Question: I'm new to google map API. In my javascript project, I need to show the hover card of places with image, place name and place address that return from google map API when I have lat/lng of places and hover on them or on the markers like the image below

'''
map = new google.maps.Map(mapContainer, {
center: {lat: -34.397, lng: 150.644},
zoom: 13
});
let infowindow = new google.maps.InfoWindow();
const request = {
placeId: 'ChIJN1t_tDeuEmsRUsoyG83frY4',
fields: ['name', 'formatted_address', 'place_id', 'geometry']
};
const service = new google.maps.places.PlacesService(map);
navigator.geolocation.getCurrentPosition(function (position) {
const currentPos = {
lat: position.coords.latitude,
lng: position.coords.longitude
};
marker = new google.maps.Marker({
position: currentPos,
map: map
});
service.getDetails(request, function(place, status) {
if (status === google.maps.places.PlacesServiceStatus.OK) {
marker.addListener('click', function() {
infowindow.open(map, marker);
// I want to show the info window here with image from google map
console.log(place);
});
}
});
map.setCenter(currentPos);
}
'''
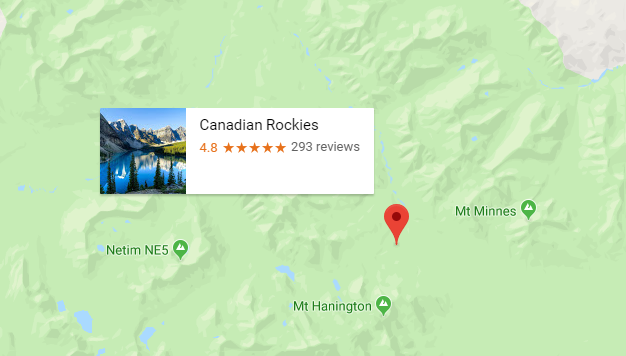
Answer: To get images of the queried place, you can use the 'photo' field which is an array that contains 'PlacePhoto' objects. You may also show the place's 'name', 'rating' and 'user_ratings_total' in the content of the infowindow. Take a look at <URL> to learn more.
Also, if you want to display the infowindow when you hover on a marker then you need to use "mouseover" not "click" in your event listener.
Try the following jsfiddle to see a working example you can use for guidance: <URL>
Full code below.
'''
<!DOCTYPE html>
<html>
<head>
<title>Map</title>
<meta name="viewport" content="initial-scale=1.0">
<meta charset="utf-8">
<style>
#map {
height: 100%;
}
html,
body {
height: 100%;
margin: 0;
padding: 0;
}
.infowindow-container {
width: 330px;
}
.inner {
display: inline-block;
position: absolute;
top: 0;
padding: 10px;
}
</style>
</head>
<body>
<div id="map"></div>
<script>
let map;
let marker;
function initMap() {
map = new google.maps.Map(document.getElementById("map"), {
zoom: 13
});
let infowindow = new google.maps.InfoWindow();
const request = {
placeId: 'ChIJN1t_tDeuEmsRUsoyG83frY4',
fields: ['name', 'formatted_address', 'place_id', 'geometry', 'photo', 'rating', 'user_ratings_total']
};
const service = new google.maps.places.PlacesService(map);
service.getDetails(request, function(place, status) {
if (status === google.maps.places.PlacesServiceStatus.OK) {
map.setCenter(place.geometry.location)
marker = new google.maps.Marker({
position: place.geometry.location,
map: map
});
marker.addListener('mouseover', function() {
infowindow.open(map, marker);
infowindow.setContent("<div class='infowindow-container'>" +
"<img src='" + place.photos[0].getUrl({ maxWidth: 200, maxHeight: 150 }) +
"'></img><div class='inner'><h4>" + place.name +
"</h4><p>Rating: " + place.rating + "</p><p>Total reviews: " + place.user_ratings_total + "</p></div></div>");
});
marker.addListener("mouseout", function() {
infowindow.close();
});
}
});
}
</script>
<script src="https://maps.googleapis.com/maps/api/js?key=&callback=initMap&libraries=places" async defer></script>
</body>
</html>
'''
Hope this helps!